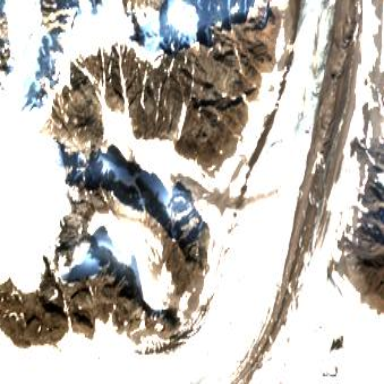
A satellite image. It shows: Stunning view of glacier.